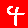
Digit: 4